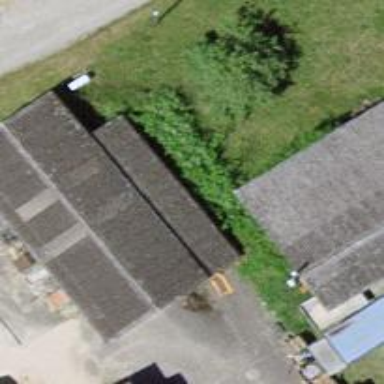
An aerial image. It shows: Garage building.